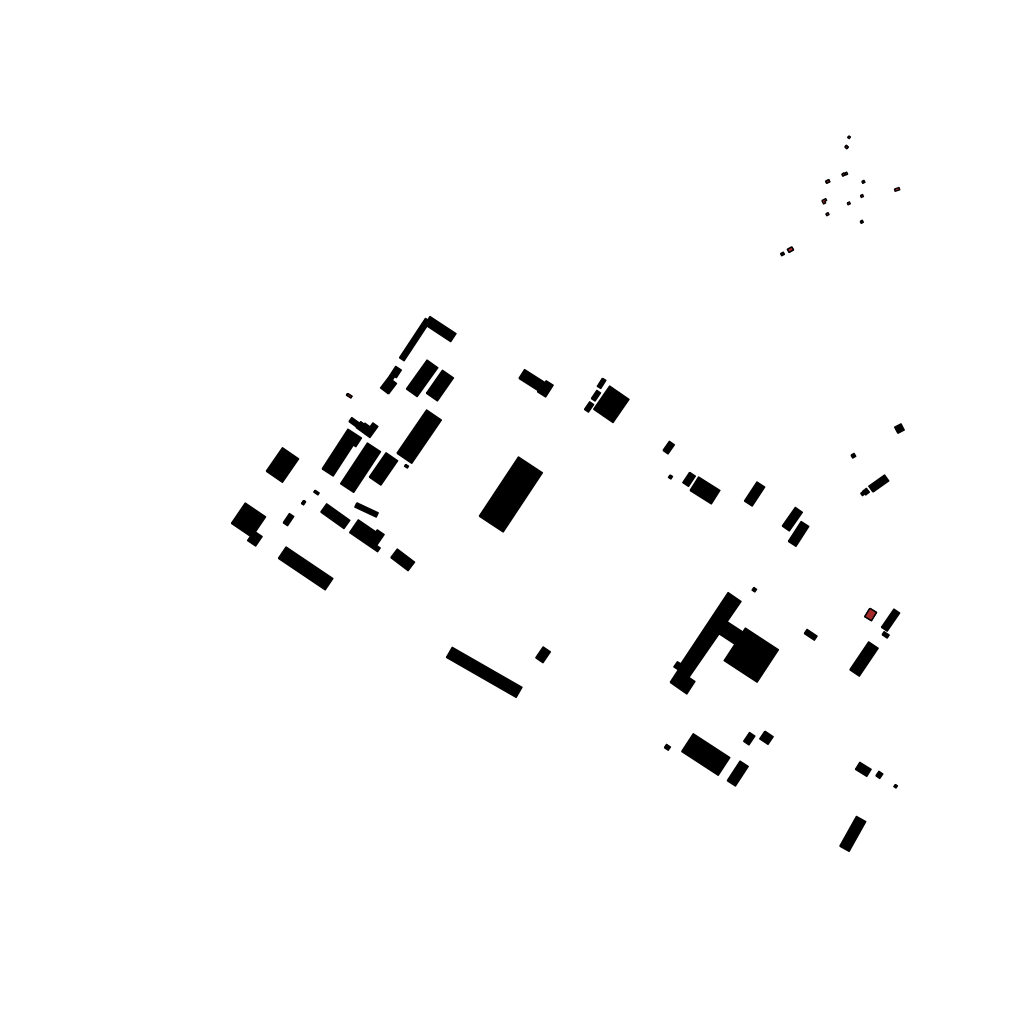
Tags: overhead vector_map, agriculture, recreation, residential, special, individual_rise, low_rise, density_1, Building, Facility, 1.0 km²